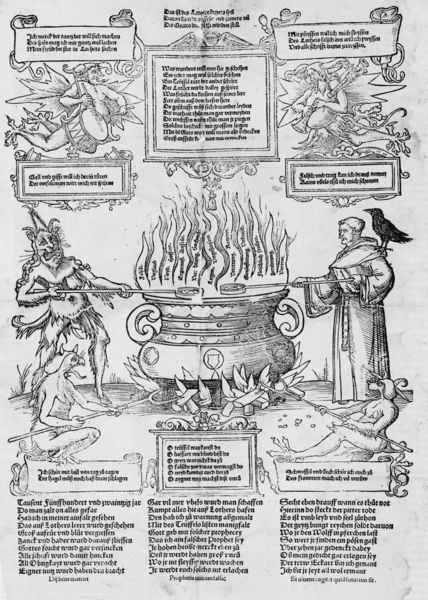
Titel: Das ist des Lothers ketzers spil
Standort: Zürich.
Institution: Wickiana
Schlagwörter: feuer, kampf, mann, weiß, holz, schwarz, zeichnung, gürtel, böse, rahmen, bild, instrument, kirche, rauch, gewand, kutte, mantel, strick, instrumente, fliegen, engel, fell, hufe, schwanz, topf, schrift, hitze, grafik, graphik, spalten, karikatur, löffel, tafel, inschrift, verzierung, religion, brennen, flammen, druck, schwarz-weiss, radierung, stich, kupfer, illustration, text, dämon, trommel, buchseite, rolle, geige, gut, fegefeuer, hölle, teufel, priester, mönch, kochen, hörner, tröte, rabe, dudelsack, posaune, kupferstich, trommler, flugblatt, kessel, pater, hühner, dämonen, inschriften, tafeln, schüren, reformation, trank, mönchskutte, druide, rezept, züngel, krähe, spieße, ablass, mönchsgewand, pugatorium, rösten, ablas